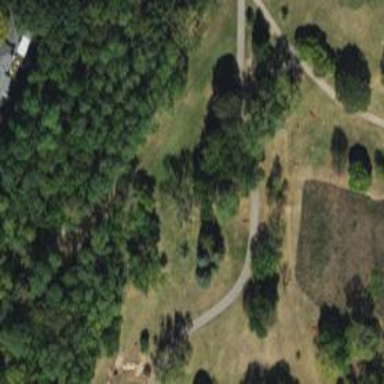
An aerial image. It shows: Disc golf basket.